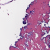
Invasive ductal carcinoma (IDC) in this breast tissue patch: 0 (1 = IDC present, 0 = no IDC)